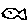
Label: fish